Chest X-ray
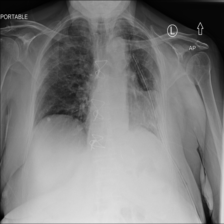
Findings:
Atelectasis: negative
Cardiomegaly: negative
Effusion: negative
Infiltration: positive
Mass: negative
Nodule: negative
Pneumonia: negative
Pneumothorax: positive
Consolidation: negative
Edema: negative
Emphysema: negative
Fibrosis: negative
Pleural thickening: negative
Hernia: negative